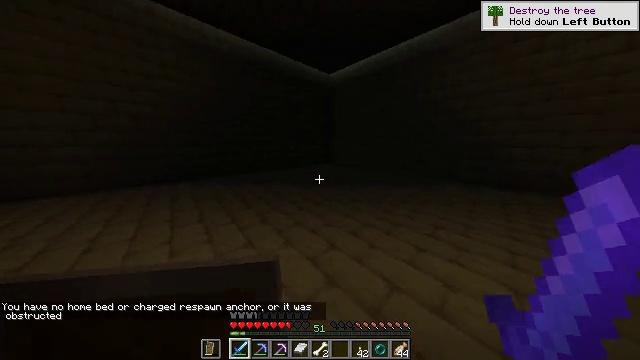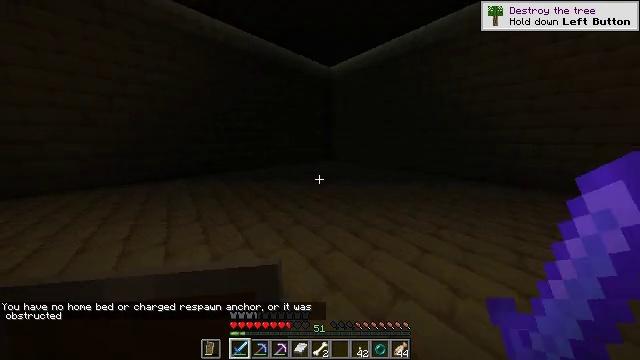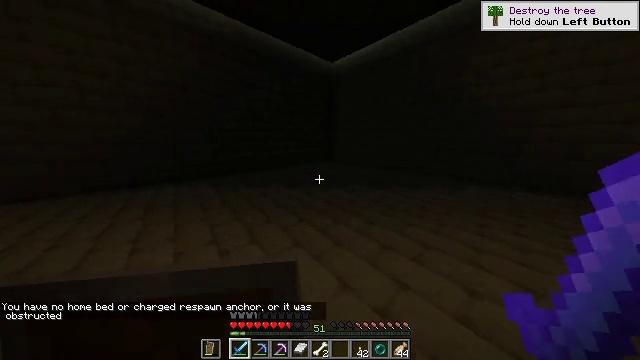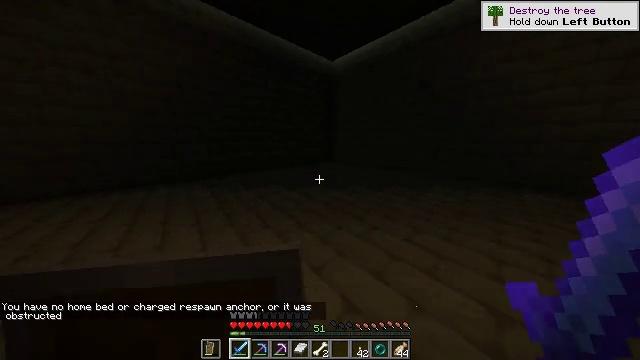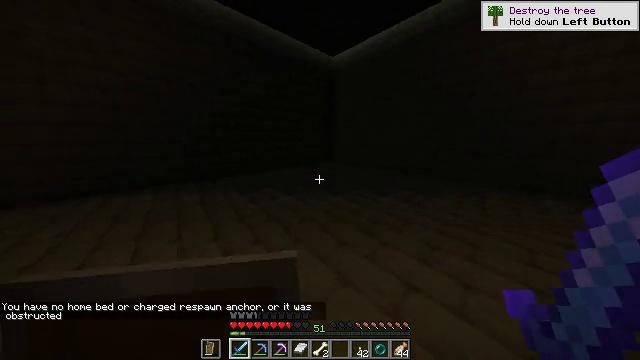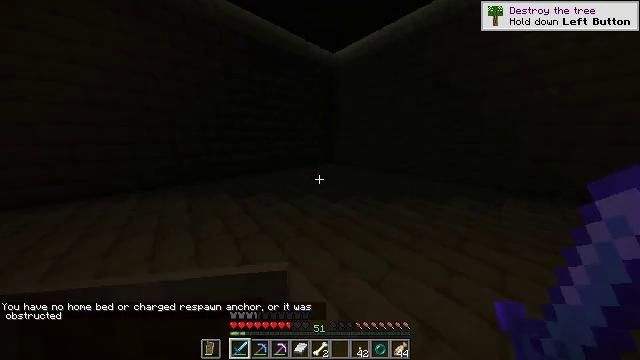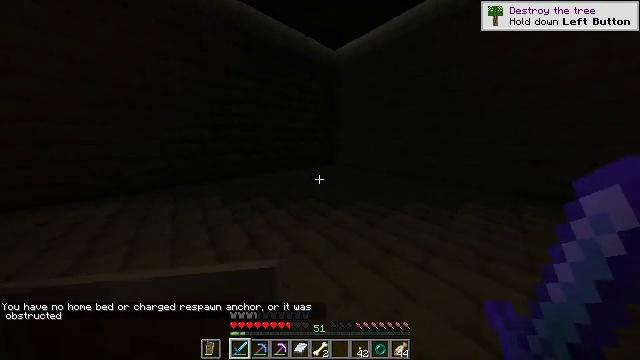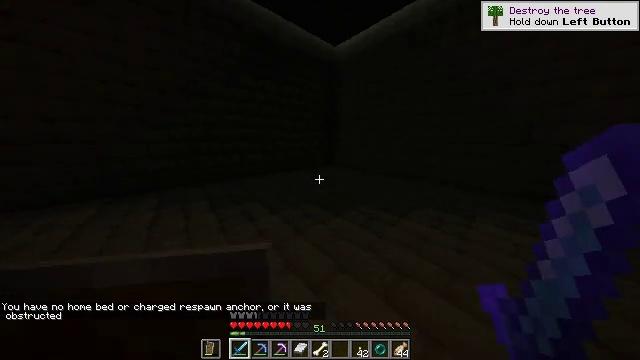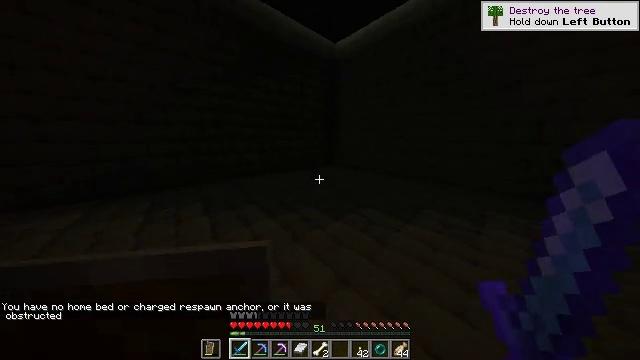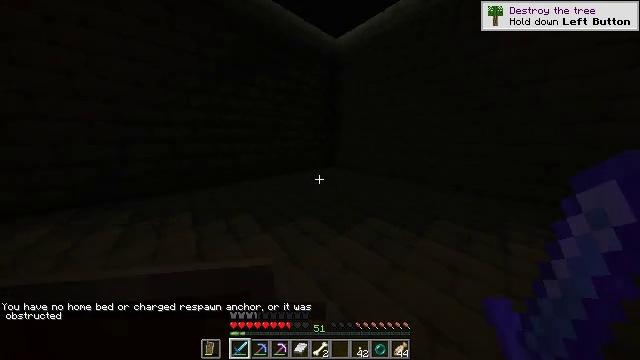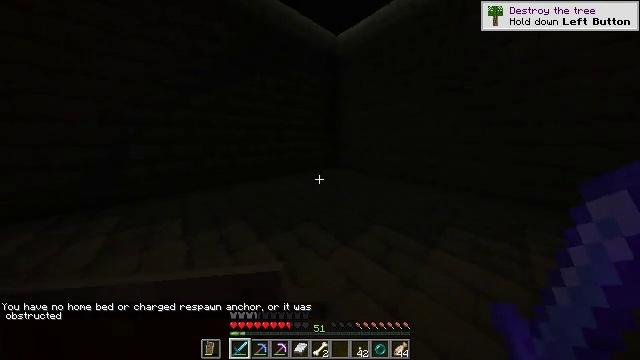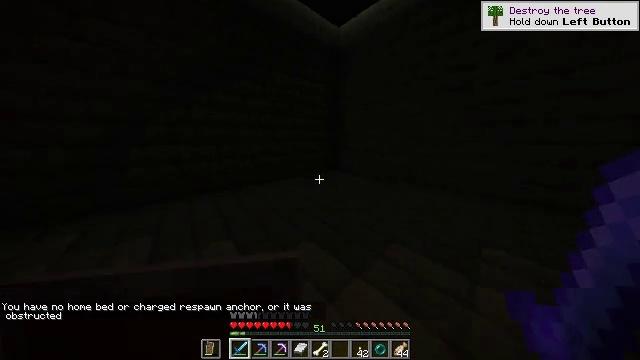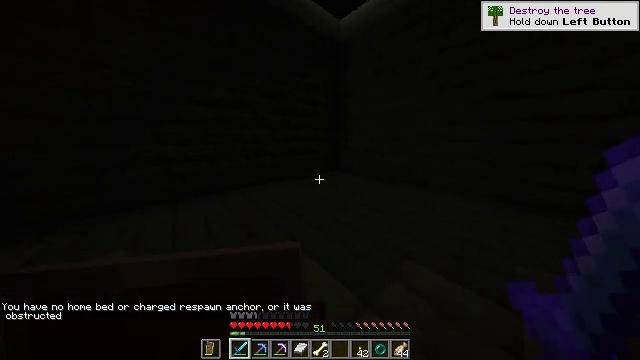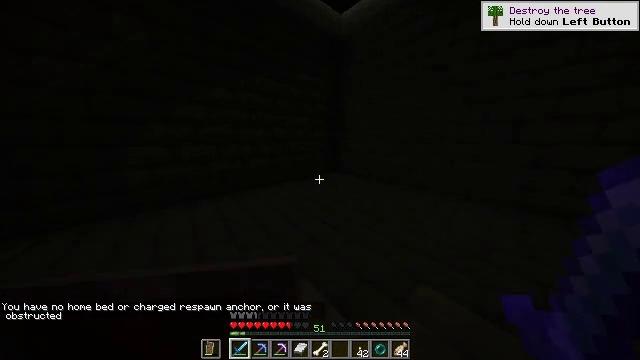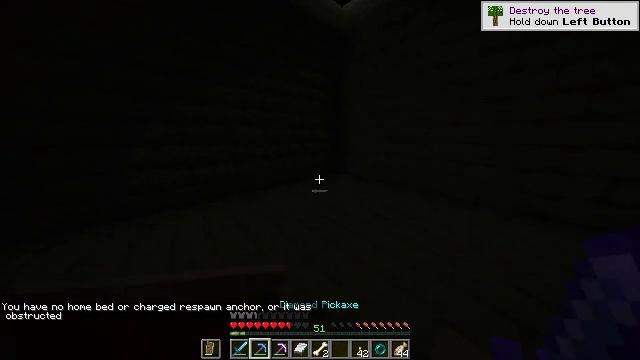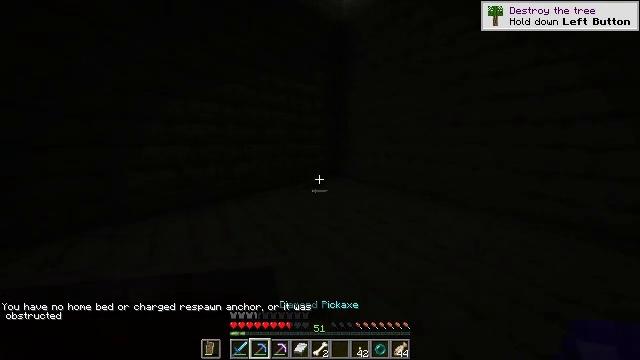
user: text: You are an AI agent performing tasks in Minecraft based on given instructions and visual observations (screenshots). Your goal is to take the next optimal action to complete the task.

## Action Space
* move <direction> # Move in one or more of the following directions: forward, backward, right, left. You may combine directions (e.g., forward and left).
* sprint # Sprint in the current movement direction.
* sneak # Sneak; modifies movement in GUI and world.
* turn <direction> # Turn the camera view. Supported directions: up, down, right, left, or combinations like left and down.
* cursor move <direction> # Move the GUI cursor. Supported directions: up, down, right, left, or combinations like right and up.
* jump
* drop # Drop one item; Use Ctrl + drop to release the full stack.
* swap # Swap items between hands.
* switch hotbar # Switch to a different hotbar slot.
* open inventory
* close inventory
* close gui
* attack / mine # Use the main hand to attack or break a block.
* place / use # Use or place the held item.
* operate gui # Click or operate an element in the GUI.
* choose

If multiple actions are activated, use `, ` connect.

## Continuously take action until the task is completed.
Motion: motion action
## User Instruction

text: Get end stone bricks for building or crafting.
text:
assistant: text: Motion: move forward, turn down
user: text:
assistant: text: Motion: move forward
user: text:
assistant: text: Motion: move forward
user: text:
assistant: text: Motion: move forward
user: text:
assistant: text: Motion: move forward
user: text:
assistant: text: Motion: move forward
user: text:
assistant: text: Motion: move forward
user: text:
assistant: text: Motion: move forward
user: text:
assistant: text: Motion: move forward
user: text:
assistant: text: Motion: move forward
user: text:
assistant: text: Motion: move forward
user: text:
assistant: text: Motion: move forward
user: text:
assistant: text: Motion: move forward
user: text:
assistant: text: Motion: move forward
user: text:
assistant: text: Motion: move forward
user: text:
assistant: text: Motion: move forward
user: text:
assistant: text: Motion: move forward
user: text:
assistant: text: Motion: move forward
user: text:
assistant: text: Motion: move forward
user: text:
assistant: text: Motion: move forward
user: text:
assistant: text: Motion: move forward
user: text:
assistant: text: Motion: move forward, turn right
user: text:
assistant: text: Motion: move forward, turn right
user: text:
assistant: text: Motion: move forward, turn right
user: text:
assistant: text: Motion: move forward, turn right
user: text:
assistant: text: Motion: move forward and move left, turn right
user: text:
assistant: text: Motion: move forward and move left, turn right
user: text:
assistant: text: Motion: move forward and move left, turn right
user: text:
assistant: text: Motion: turn right
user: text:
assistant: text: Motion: turn right